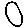
Label: circle